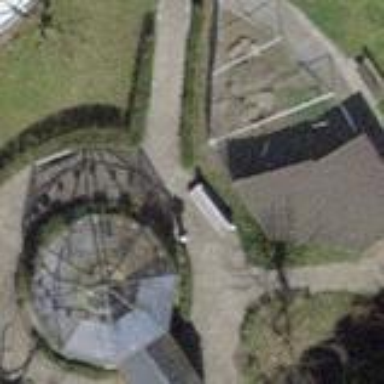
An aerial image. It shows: Aviary in the zoo.